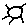
Label: sun